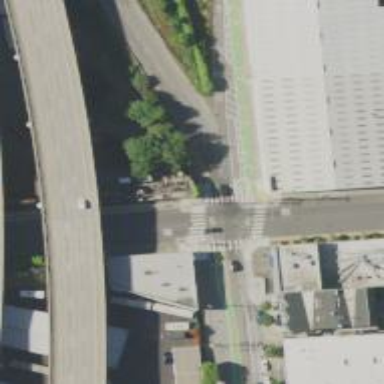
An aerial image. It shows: Secondary road with separate cycleway.